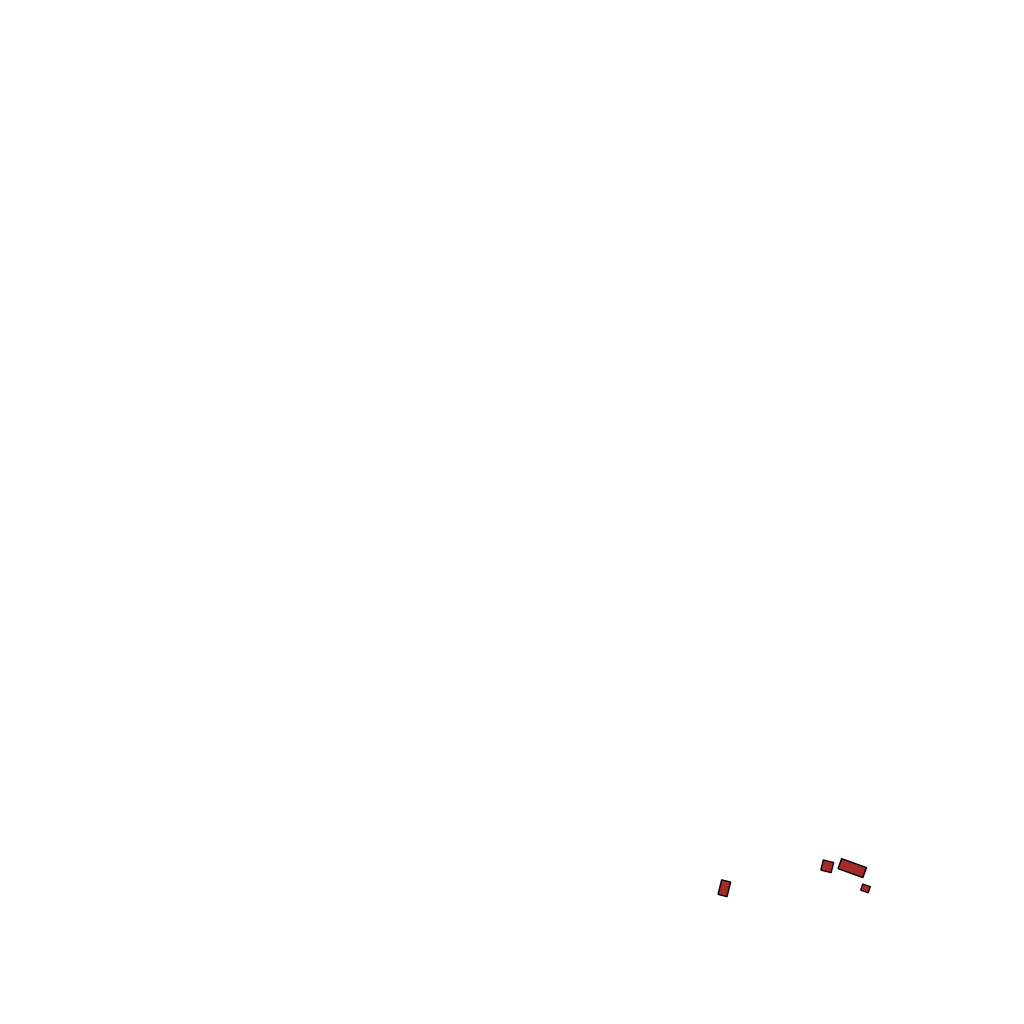
Tags: overhead vector_map, recreation, individual_rise, low_rise, density_1, Facility, 1.0 km²